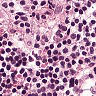
Metastatic tissue present: no